Question: How you I change the connected commit on a github release?

I want to change it to an earlier commit, because I created the release afterwards (after some commits to release 0.9)
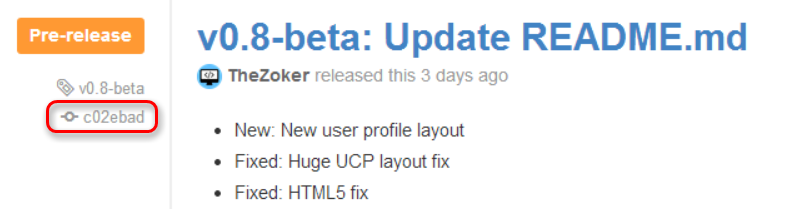
Answer: When you consider the GitHub API <URL>, you see a release needs:
- -
So you need to <URL>
'''
git tag -f -a <tagname> [<commit> | <object>]
# or, to avoid an editor
git tag -m "tag message" -f -a <tagname> [<commit> | <object>]
git push -f <remotename> refs/tags/<tagname>
'''
for Example:
'''
git tag -m "moving tag to new commit" -f -a my_tag [commit hash]
git push -f origin refs/tags/my_tag
'''
Then see if that is enough for the release to be updated.
(See "<URL>
If not, you might have to delete that release, and recreate it on the same tag (which will refer to the new commit)
---
After doing this, if you get an error 'would clobber existing tag', then you need to sync local tags with remote using 'git fetch --tags -f' and the push new commits.